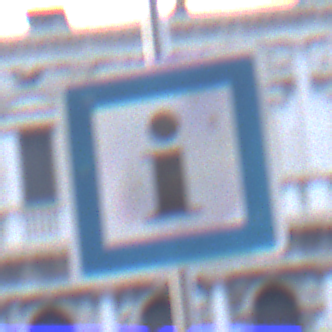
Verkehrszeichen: Informationsstelle
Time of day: SunriseSunset
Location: Outdoor (Urban)
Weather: PartlyCloudy
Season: NotSpecified
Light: Natural